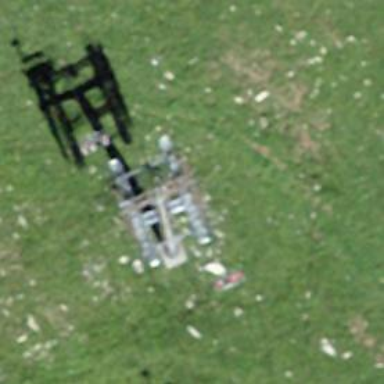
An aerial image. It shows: Pylon used for aerialway.